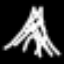
Label: The Eiffel Tower